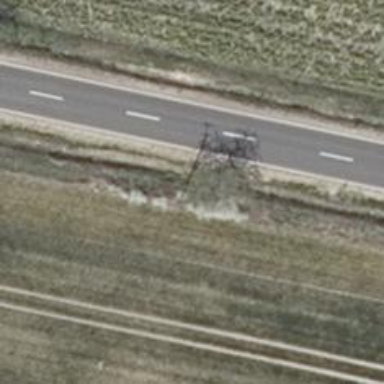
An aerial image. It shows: Power pole.